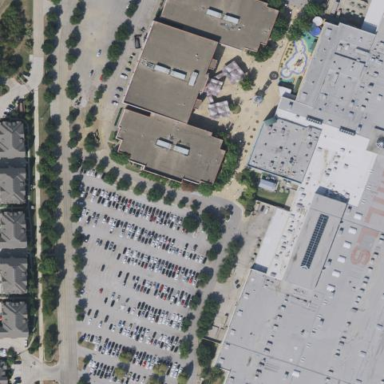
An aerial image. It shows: Cinema building.